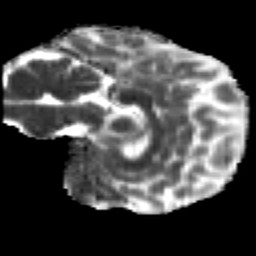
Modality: MD
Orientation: sagittal
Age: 36
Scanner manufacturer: siemens
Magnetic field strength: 3 T
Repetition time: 2.2 s
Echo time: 0.084 s